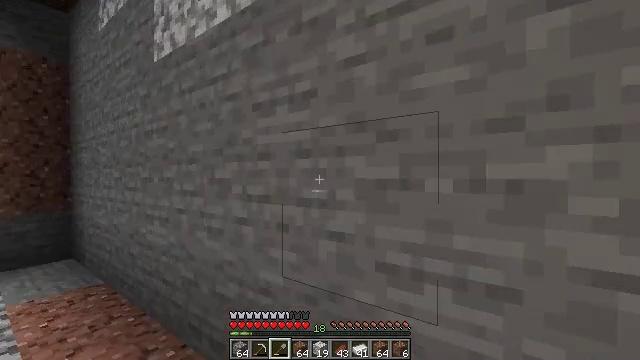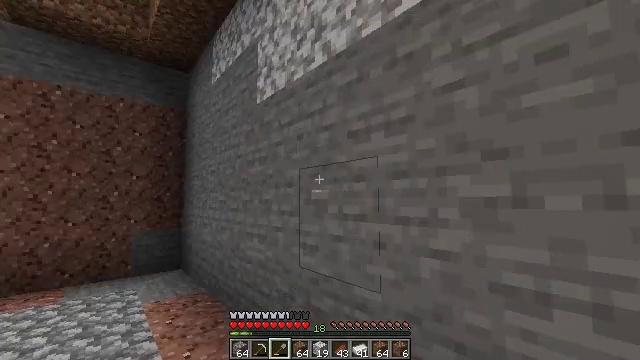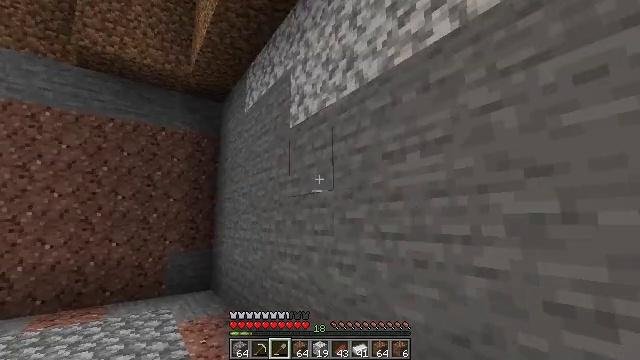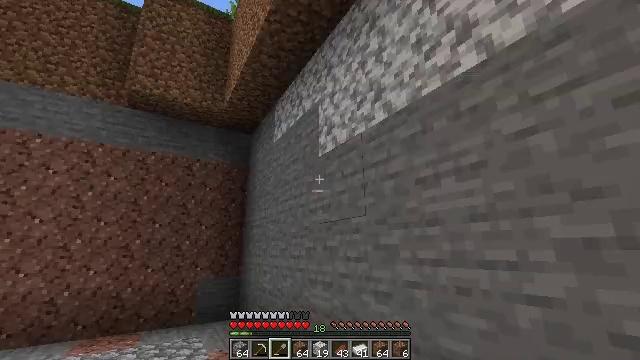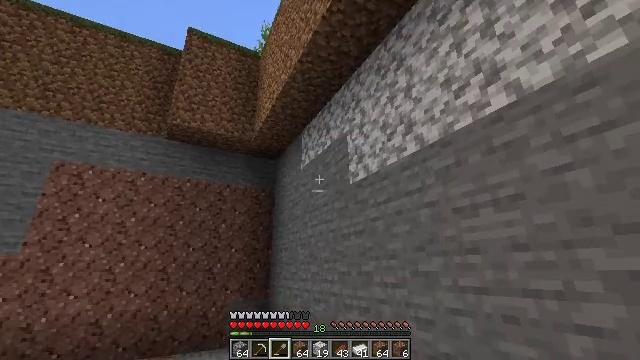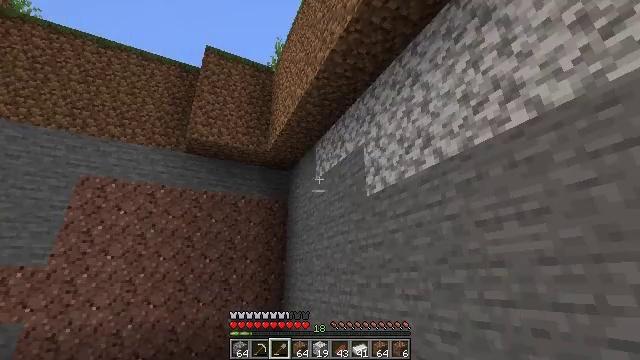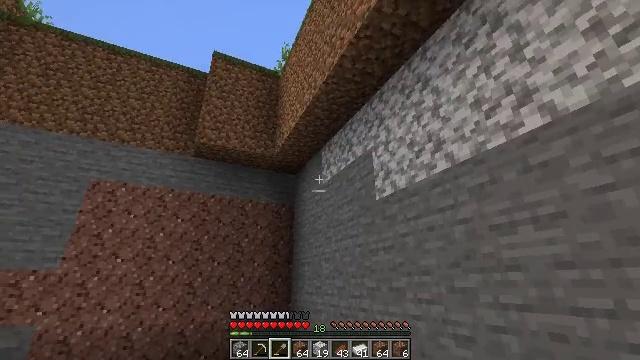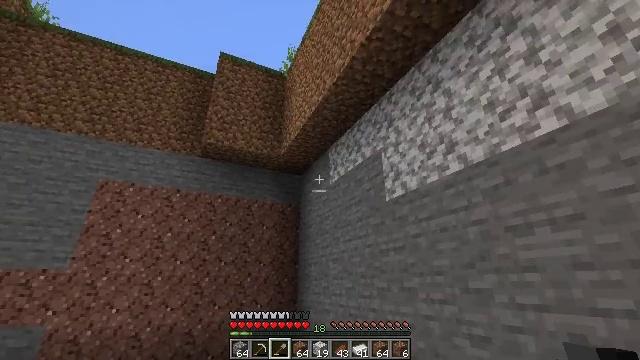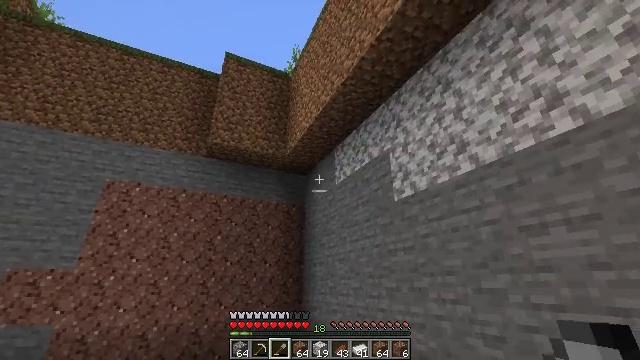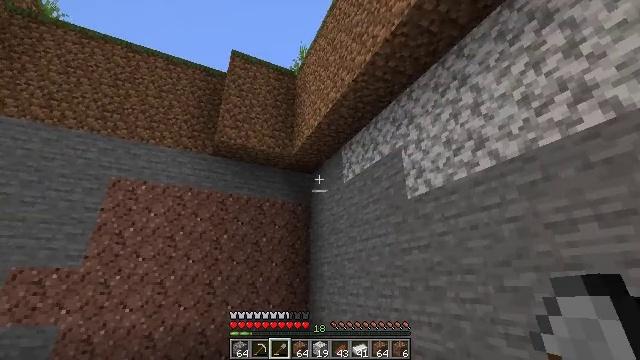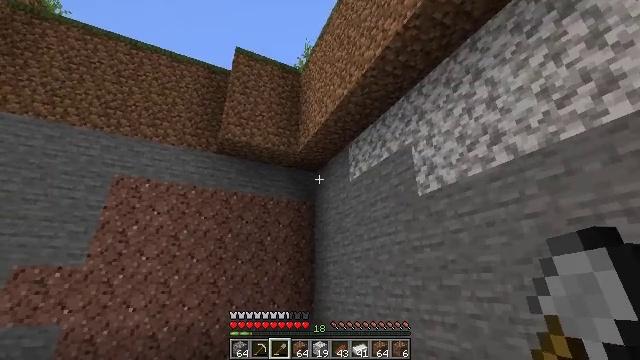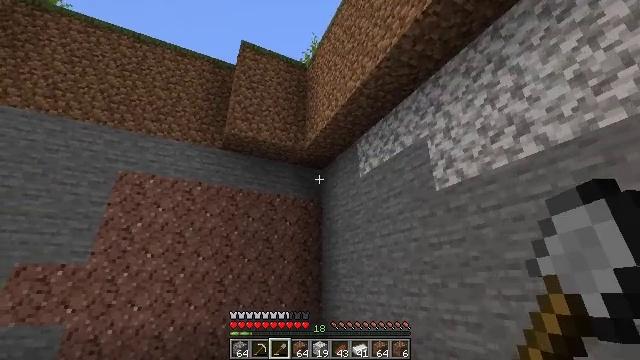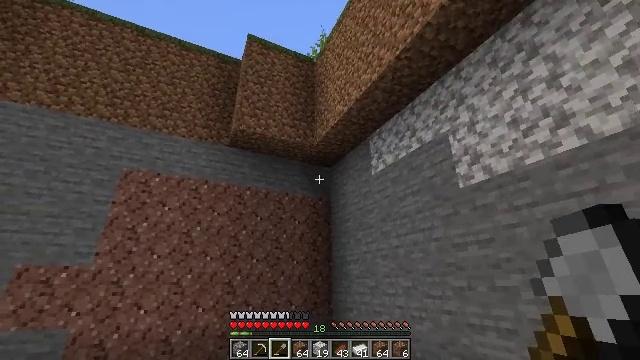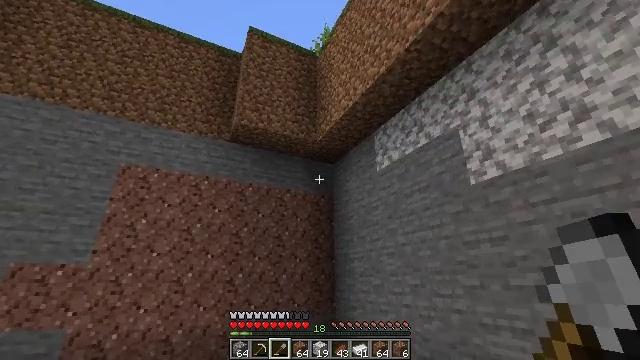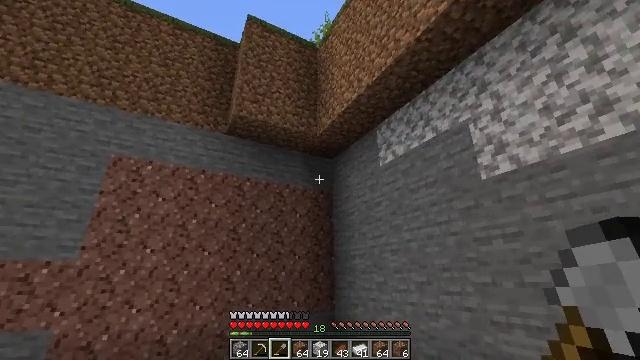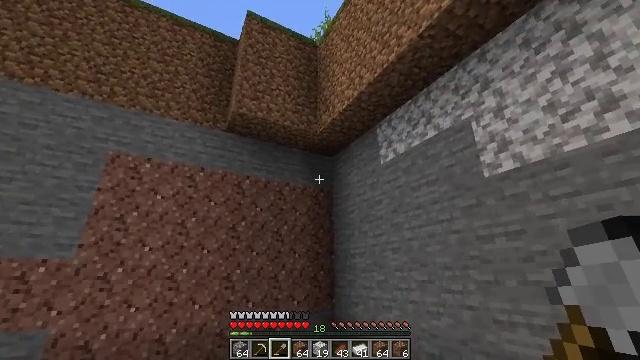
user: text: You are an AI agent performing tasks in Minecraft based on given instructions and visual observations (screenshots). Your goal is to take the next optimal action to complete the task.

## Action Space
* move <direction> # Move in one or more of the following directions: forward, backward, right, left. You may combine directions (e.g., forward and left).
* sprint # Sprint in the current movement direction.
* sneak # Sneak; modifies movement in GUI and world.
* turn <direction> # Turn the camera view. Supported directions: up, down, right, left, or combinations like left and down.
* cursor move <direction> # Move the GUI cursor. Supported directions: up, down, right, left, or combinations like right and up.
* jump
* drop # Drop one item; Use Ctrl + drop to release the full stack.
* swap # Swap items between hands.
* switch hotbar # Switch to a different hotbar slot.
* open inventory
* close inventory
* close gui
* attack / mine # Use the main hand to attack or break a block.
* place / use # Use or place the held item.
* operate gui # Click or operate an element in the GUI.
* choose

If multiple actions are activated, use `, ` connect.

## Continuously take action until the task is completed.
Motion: motion action
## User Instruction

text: Break the wall torch for relocation.
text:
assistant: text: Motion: move back and move left, turn left and up
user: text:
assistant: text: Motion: move back and move left, turn left and up
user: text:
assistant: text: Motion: move back and move left, turn left and up
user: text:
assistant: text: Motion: move back and move left, turn left and up
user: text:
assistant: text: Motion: move left, turn left and up
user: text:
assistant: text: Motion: move left
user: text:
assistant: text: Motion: move left
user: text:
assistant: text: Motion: move forward and move left
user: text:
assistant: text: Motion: move forward and move left
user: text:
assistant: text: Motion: move forward and move left
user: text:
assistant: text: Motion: move forward and move left
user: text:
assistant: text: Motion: move forward and move left
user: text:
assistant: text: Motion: move forward and move left
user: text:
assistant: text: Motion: move forward and move left, turn right
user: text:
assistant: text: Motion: move forward and move left
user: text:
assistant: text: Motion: move forward and move left
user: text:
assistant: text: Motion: move forward and move left
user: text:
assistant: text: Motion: move left, turn left
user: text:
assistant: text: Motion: move left, turn left and down
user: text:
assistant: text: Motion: move left, turn left and down
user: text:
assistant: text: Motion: move left, turn right
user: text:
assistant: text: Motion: move forward and move left, turn right and up
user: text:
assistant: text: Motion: move forward and move left
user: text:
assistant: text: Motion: move forward and move left
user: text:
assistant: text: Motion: move left
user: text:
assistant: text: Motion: move left
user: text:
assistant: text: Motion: move left
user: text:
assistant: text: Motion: move left
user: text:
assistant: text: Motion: move left
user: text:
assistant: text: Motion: move left